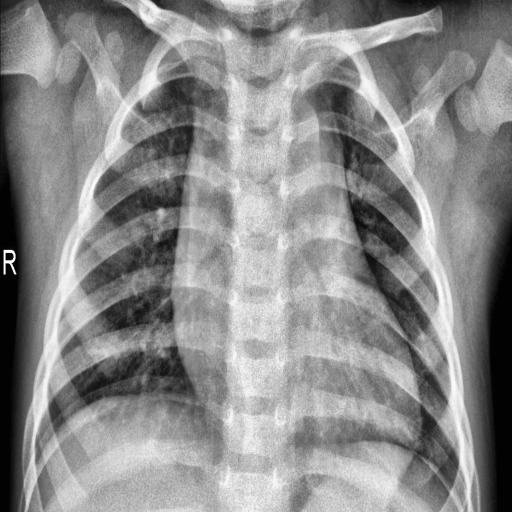
Finding: PNEUMONIA